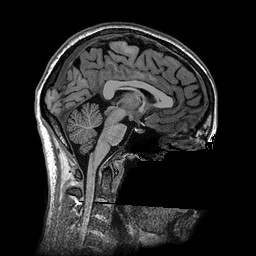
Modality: T1w
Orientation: sagittal
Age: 46
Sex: female